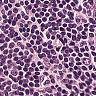
Metastatic tissue present: no